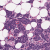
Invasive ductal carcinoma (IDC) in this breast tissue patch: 1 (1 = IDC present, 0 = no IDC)